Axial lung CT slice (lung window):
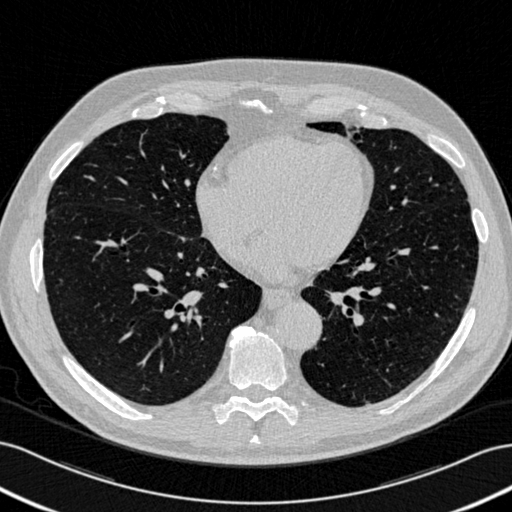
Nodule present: no